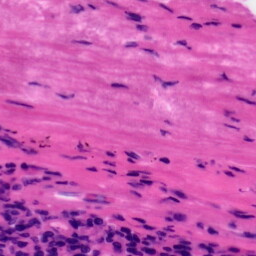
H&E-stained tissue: Tonsil